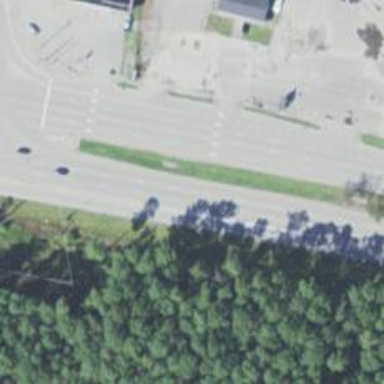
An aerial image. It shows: Trunk highway.